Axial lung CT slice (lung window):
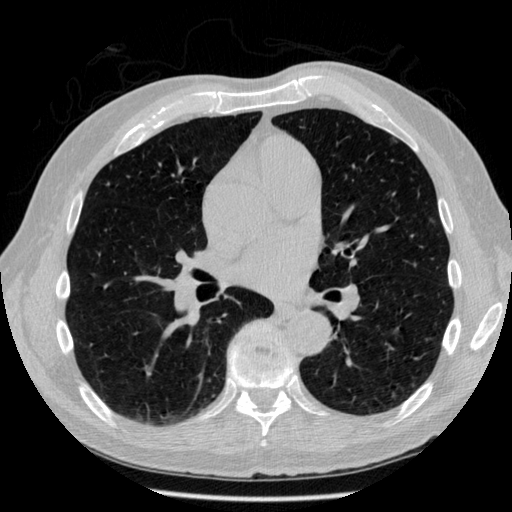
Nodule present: no